Question: How can i retrieve email body, recipient email address, subject etc of outgoing mail.
thanks for any help.
I have added one custom button in outgoing mail toolbar see image.

And the functionality of that button is send mail and save all mail detail on my server also so how can i get that detail like,
both email addresses "To"="test@gmail.com" and "cc"="test2@gmail.com", subject="My subject" , and email body="My email body"
How can i achieve this ?
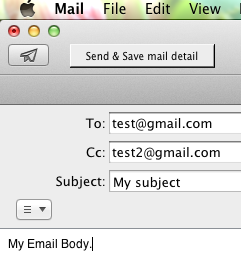
Answer: Through this apple script you can retrieve mail content so please try it.
'''
tell application "System Events"
tell process "Mail"
set _Contents to {}
set _contentDetail to {}
set the _contentDetail to entire contents of UI element 1 of scroll area 3 of window 1
repeat with _value in _contentDetail
set str to ""
if class of _value is static text then
set str to value of _value
end if
set str to str & return
set _Contents to _Contents & str
end repeat
return get _Contents as string
end tell
end tell
'''